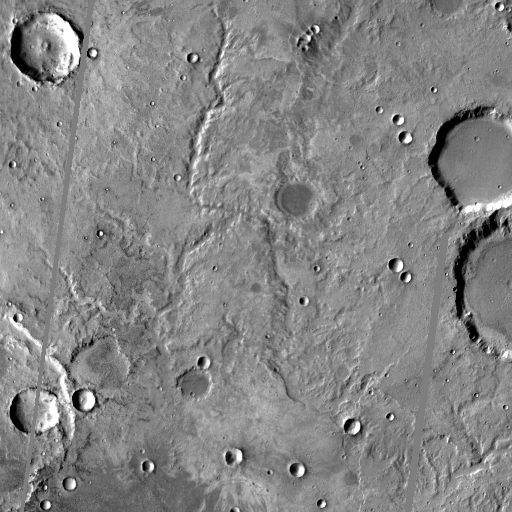
Crater classes present: Background, Other, Layered, Buried, Secondary